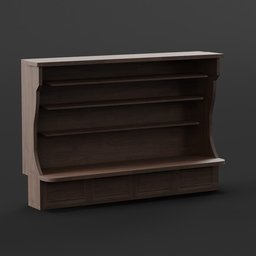
Label: furniture